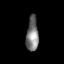
Tissue: lung
Cell type: Epithelial cells
Senescence score: 0.5756
Nuclear area (px): 413
Mean DAPI intensity: 120.472